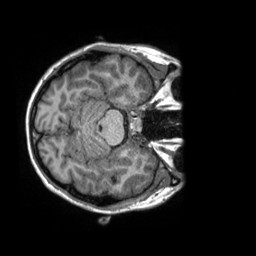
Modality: T1w
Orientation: axial
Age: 29
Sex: female
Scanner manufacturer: siemens
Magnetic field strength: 3 T
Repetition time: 2.3 s
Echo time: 0.00288 s